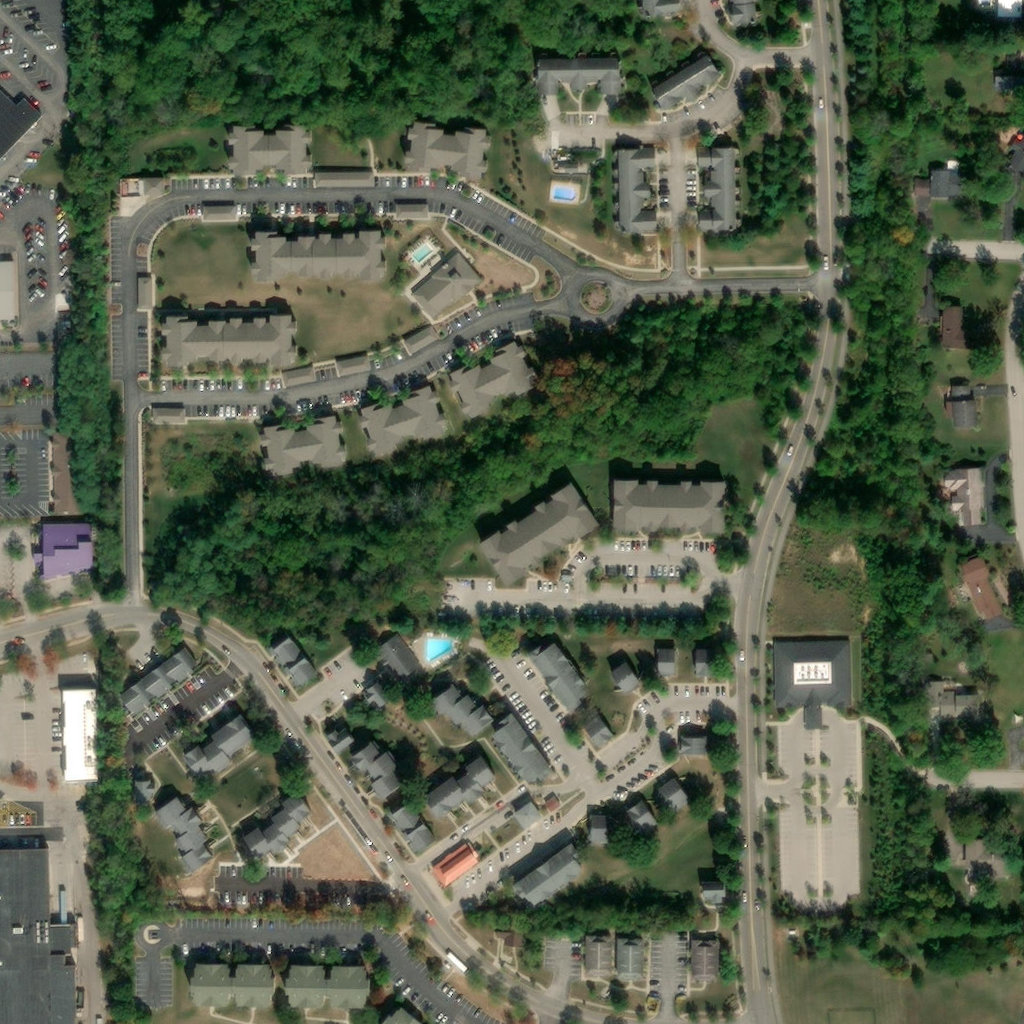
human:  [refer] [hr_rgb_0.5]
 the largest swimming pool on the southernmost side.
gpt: <box>[[41, 61, 44, 65, 0]]</box>